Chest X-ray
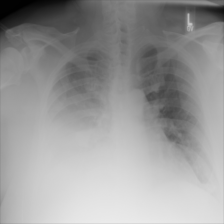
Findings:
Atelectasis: negative
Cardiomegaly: negative
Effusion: negative
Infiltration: negative
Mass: negative
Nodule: negative
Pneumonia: negative
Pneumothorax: negative
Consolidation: negative
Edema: negative
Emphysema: negative
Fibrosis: negative
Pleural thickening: negative
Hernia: negative